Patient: sex M, age 81
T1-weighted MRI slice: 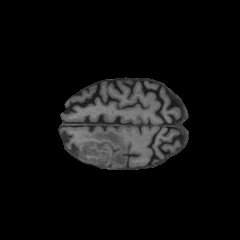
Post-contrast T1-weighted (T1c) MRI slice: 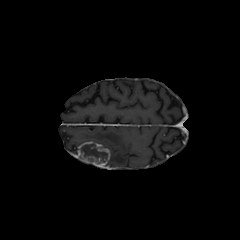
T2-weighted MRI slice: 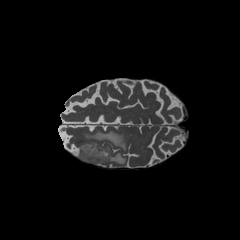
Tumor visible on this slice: yes
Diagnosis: Glioblastoma, IDH-wildtype
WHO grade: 4